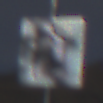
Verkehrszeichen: NothalteUndPannenbucht
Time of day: MorningAfternoon
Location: Outdoor (Nature)
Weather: PartlyCloudy
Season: NotSpecified
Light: Natural